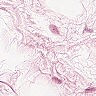
Metastatic tissue present: no